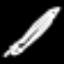
Label: pencil